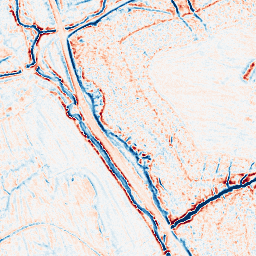
Category: edge_preserving
Decomposition family: bilateral
Decomposition parameters: d: 9
sigma_color: 25
sigma_space: 150
Upsampling method: bicubic_3x
Upsampling parameters: scale: 3
Upsampling scale: 3